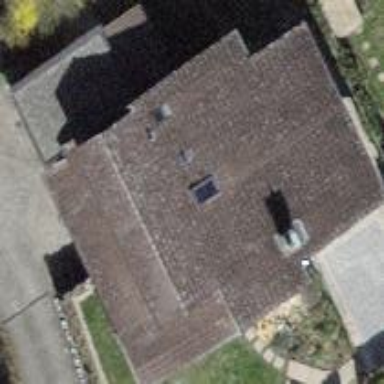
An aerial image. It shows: Residential building with gabled roof. The roof is brown in color and oriented across the building.